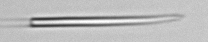
Label: fiber